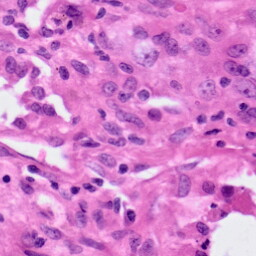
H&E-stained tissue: Lung